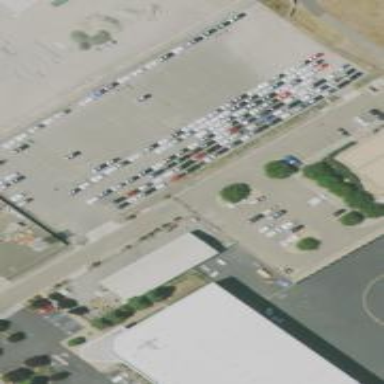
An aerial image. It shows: Parking area with asphalt surface.